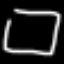
Label: square